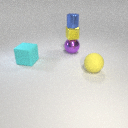
small blue metal cylinder above large purple metal sphere